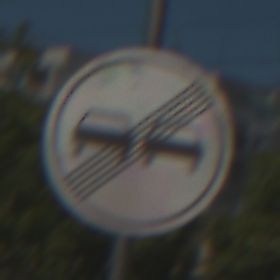
Verkehrszeichen: EndeUeberholverbot
Umgebung: Outdoor, Urban
Tageszeit: Midday
Wetter: Clear
Licht: Natural
Jahreszeit: NotSpecified
Kontrast: HighContrast